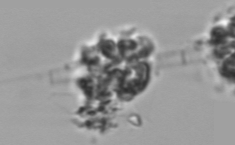
Label: Leptocylindrus_mediterraneus